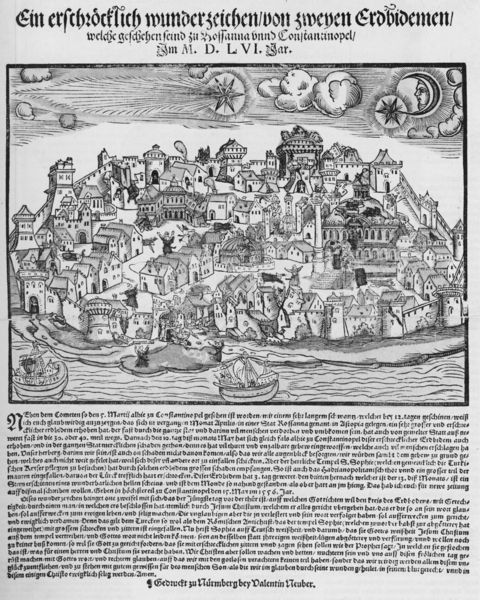
Titel: Ein erschröcklich wunderzeichen/ von zweyen Erdbidemen
Künstler: Valentin Neuber
Standort: Zürich.
Institution: Wickiana
Schlagwörter: himmel, meer, wasser, weiß, wolken, fluss, stadt, ufer, grau, nacht, schwarz, skizze, straße, zeichnung, dach, gebäude, haus, wolke, häuser, sonne, insel, gotik, boot, boote, handel, turm, holzschnitt, schiff, schiffe, schrift, ansicht, mauer, tag, platz, hafen, deutsch, stadtansicht, straßen, mond, buch, burg, türme, stern, druck, schnitt, sterne, druckgrafik, stich, seite, illustration, schwarzweiß, text, buchdruck, buchseite, tore, antik, mittelalter, romanik, graben, stadtmauer, kupferstich, fraktur, altdeutsch, handschrift, halbinsel, stadtbild, erdbeben, aufzeichnung, inkunabel, wunderzeichen, überschrft, mittelatler, alte schrift, reisebericht, stadt häuser, 1530, stadansicht, weißweiß, rollezeitung